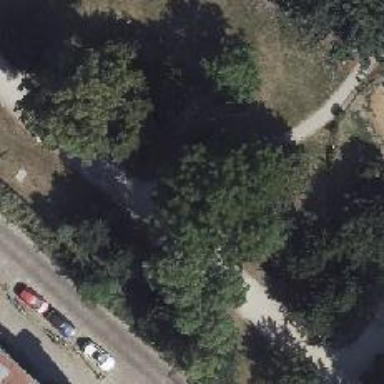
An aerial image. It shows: Park with broadleaved deciduous trees.